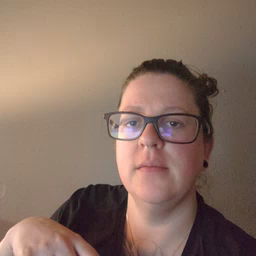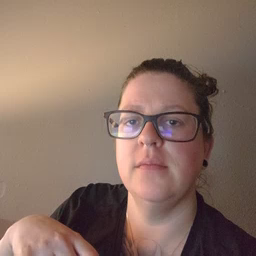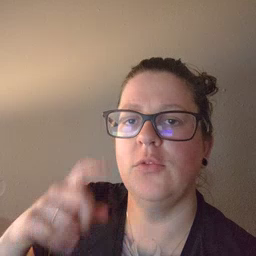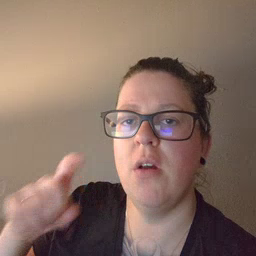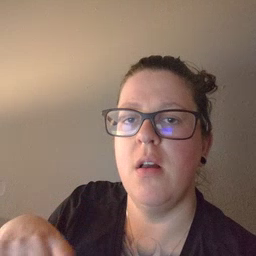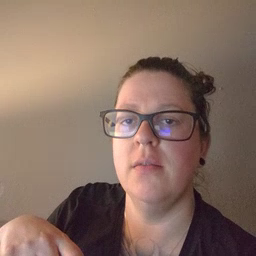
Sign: cry